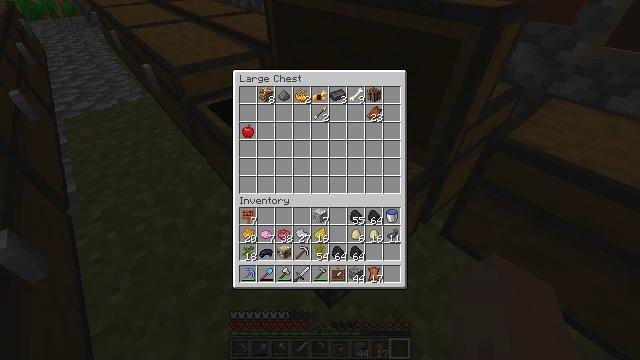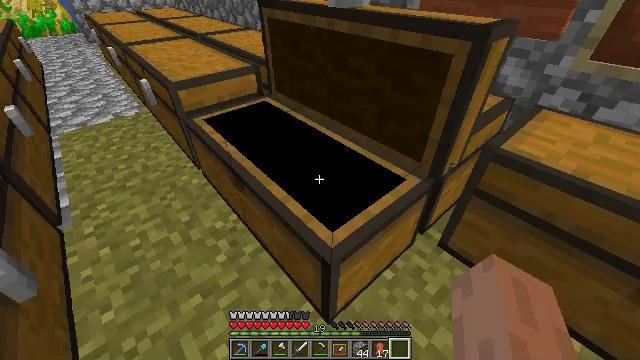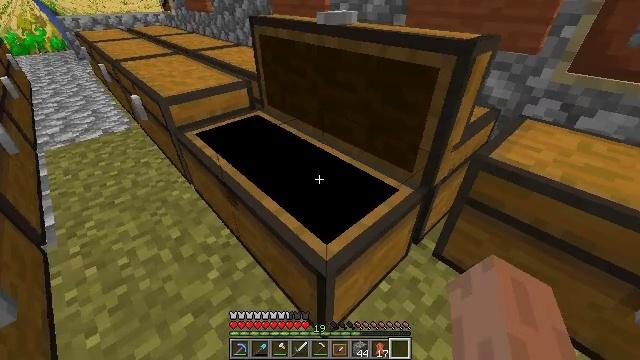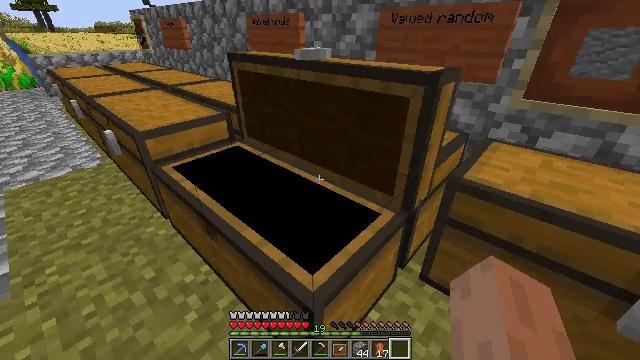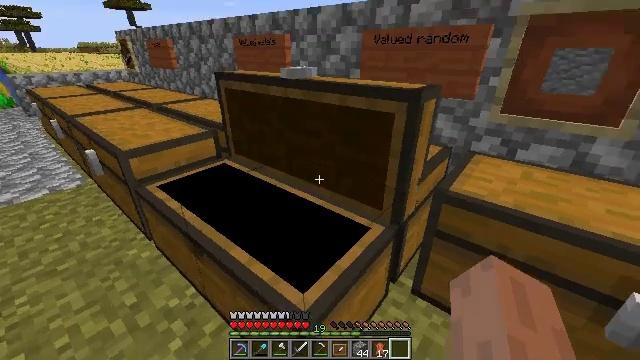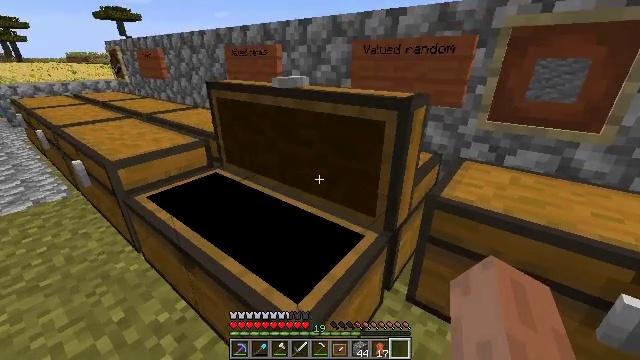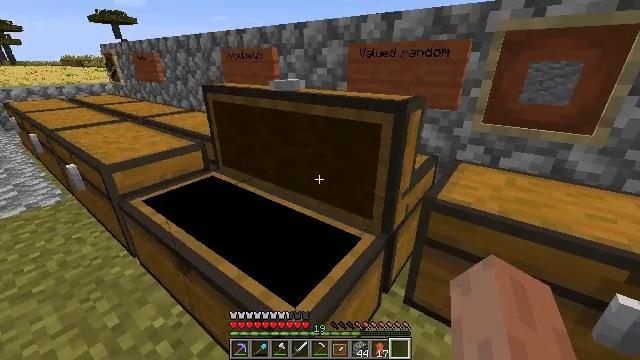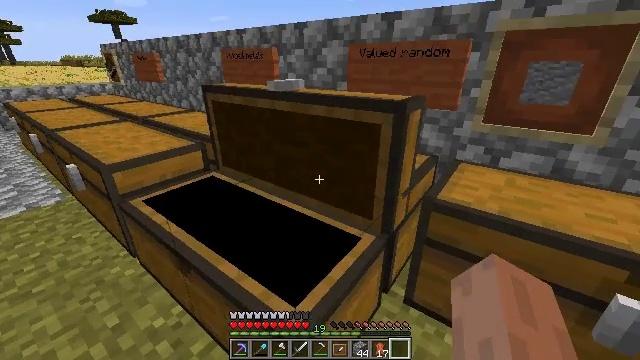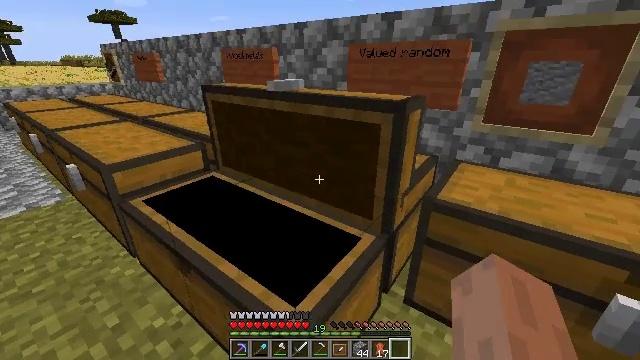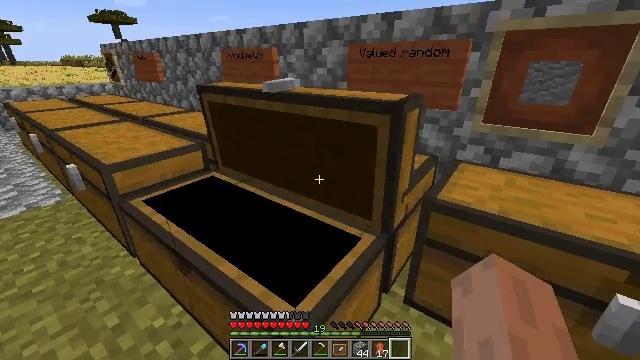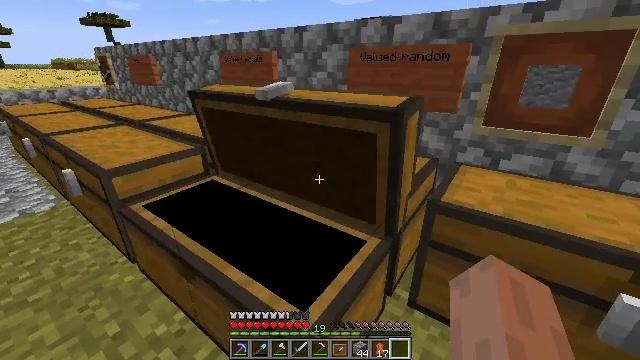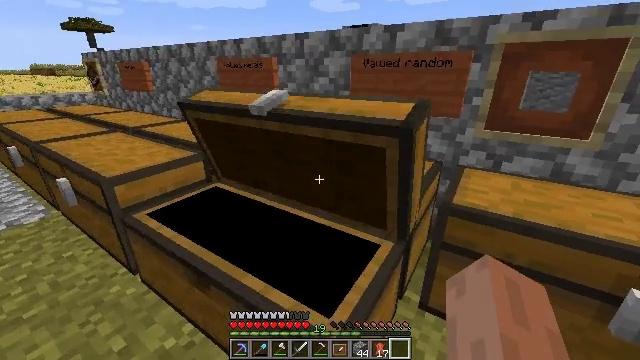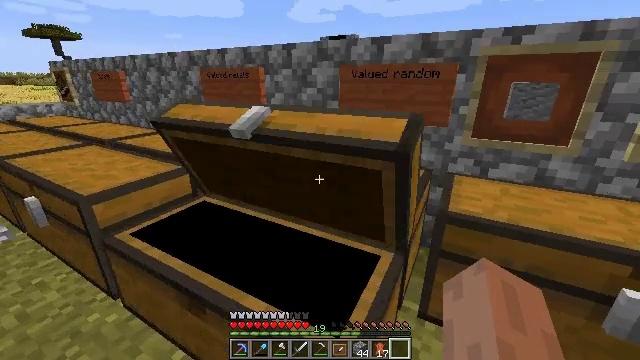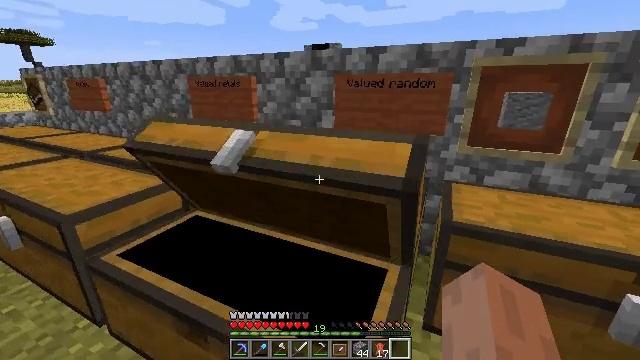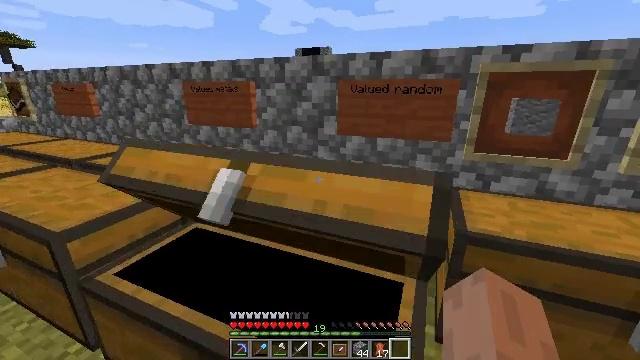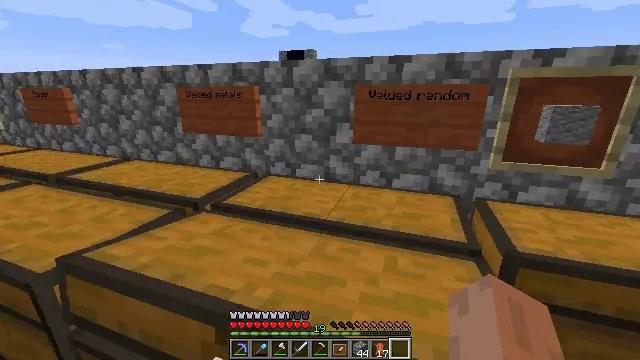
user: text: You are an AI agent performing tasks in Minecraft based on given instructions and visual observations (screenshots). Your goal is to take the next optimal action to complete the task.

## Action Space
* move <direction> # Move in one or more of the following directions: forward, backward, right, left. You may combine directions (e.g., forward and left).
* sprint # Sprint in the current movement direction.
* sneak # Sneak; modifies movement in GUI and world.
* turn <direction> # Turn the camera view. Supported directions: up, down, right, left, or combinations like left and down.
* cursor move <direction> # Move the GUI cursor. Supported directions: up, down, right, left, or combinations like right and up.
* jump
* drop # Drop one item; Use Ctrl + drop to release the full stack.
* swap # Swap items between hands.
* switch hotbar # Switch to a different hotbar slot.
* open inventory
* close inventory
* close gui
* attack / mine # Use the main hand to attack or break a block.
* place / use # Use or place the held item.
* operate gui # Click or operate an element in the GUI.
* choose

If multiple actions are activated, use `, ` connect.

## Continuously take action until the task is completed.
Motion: motion action
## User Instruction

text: Gather the acacia wall sign.
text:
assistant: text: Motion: cursor move up
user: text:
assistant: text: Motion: turn right and up, close gui
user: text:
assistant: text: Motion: turn right and up
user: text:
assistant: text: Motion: turn right and up
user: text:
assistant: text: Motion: turn right and up
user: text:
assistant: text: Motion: no_op
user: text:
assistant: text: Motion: no_op
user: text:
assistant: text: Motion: no_op
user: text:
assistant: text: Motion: no_op
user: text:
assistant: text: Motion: move left, turn right
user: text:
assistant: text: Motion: move left, turn right and up
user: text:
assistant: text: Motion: move forward and move left, turn right and up
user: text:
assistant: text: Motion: move forward and move left, turn right and up
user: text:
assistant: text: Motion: move forward and move left, turn right
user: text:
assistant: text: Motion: move forward and move left, turn right
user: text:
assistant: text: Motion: move forward, turn right
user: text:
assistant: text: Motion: turn right and up
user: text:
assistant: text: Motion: turn right and up
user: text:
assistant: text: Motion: turn right
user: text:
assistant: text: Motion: turn right and up
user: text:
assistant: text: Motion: turn right and up
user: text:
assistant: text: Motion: turn right and up
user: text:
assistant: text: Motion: turn right
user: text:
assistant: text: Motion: turn right
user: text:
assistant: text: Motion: no_op
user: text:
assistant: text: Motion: turn up
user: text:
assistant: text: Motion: attack / mine
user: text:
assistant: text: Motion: attack / mine
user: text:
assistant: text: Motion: attack / mine
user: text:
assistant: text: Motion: attack / mine